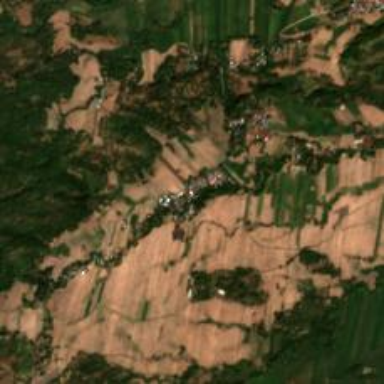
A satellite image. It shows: Village area.